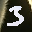
Label: 3